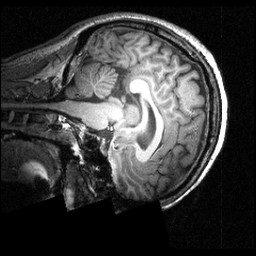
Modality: T1w
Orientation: sagittal
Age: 24
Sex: male
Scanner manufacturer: siemens
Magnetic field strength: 3.951 T
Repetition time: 1.5 s
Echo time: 0.00335 s